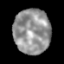
Tissue: lung
Cell type: Epithelial cells
Senescence score: 0.1639
Nuclear area (px): 1606
Mean DAPI intensity: 148.23